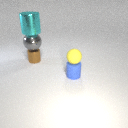
large cyan metal cylinder above small brown metal cylinder